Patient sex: M
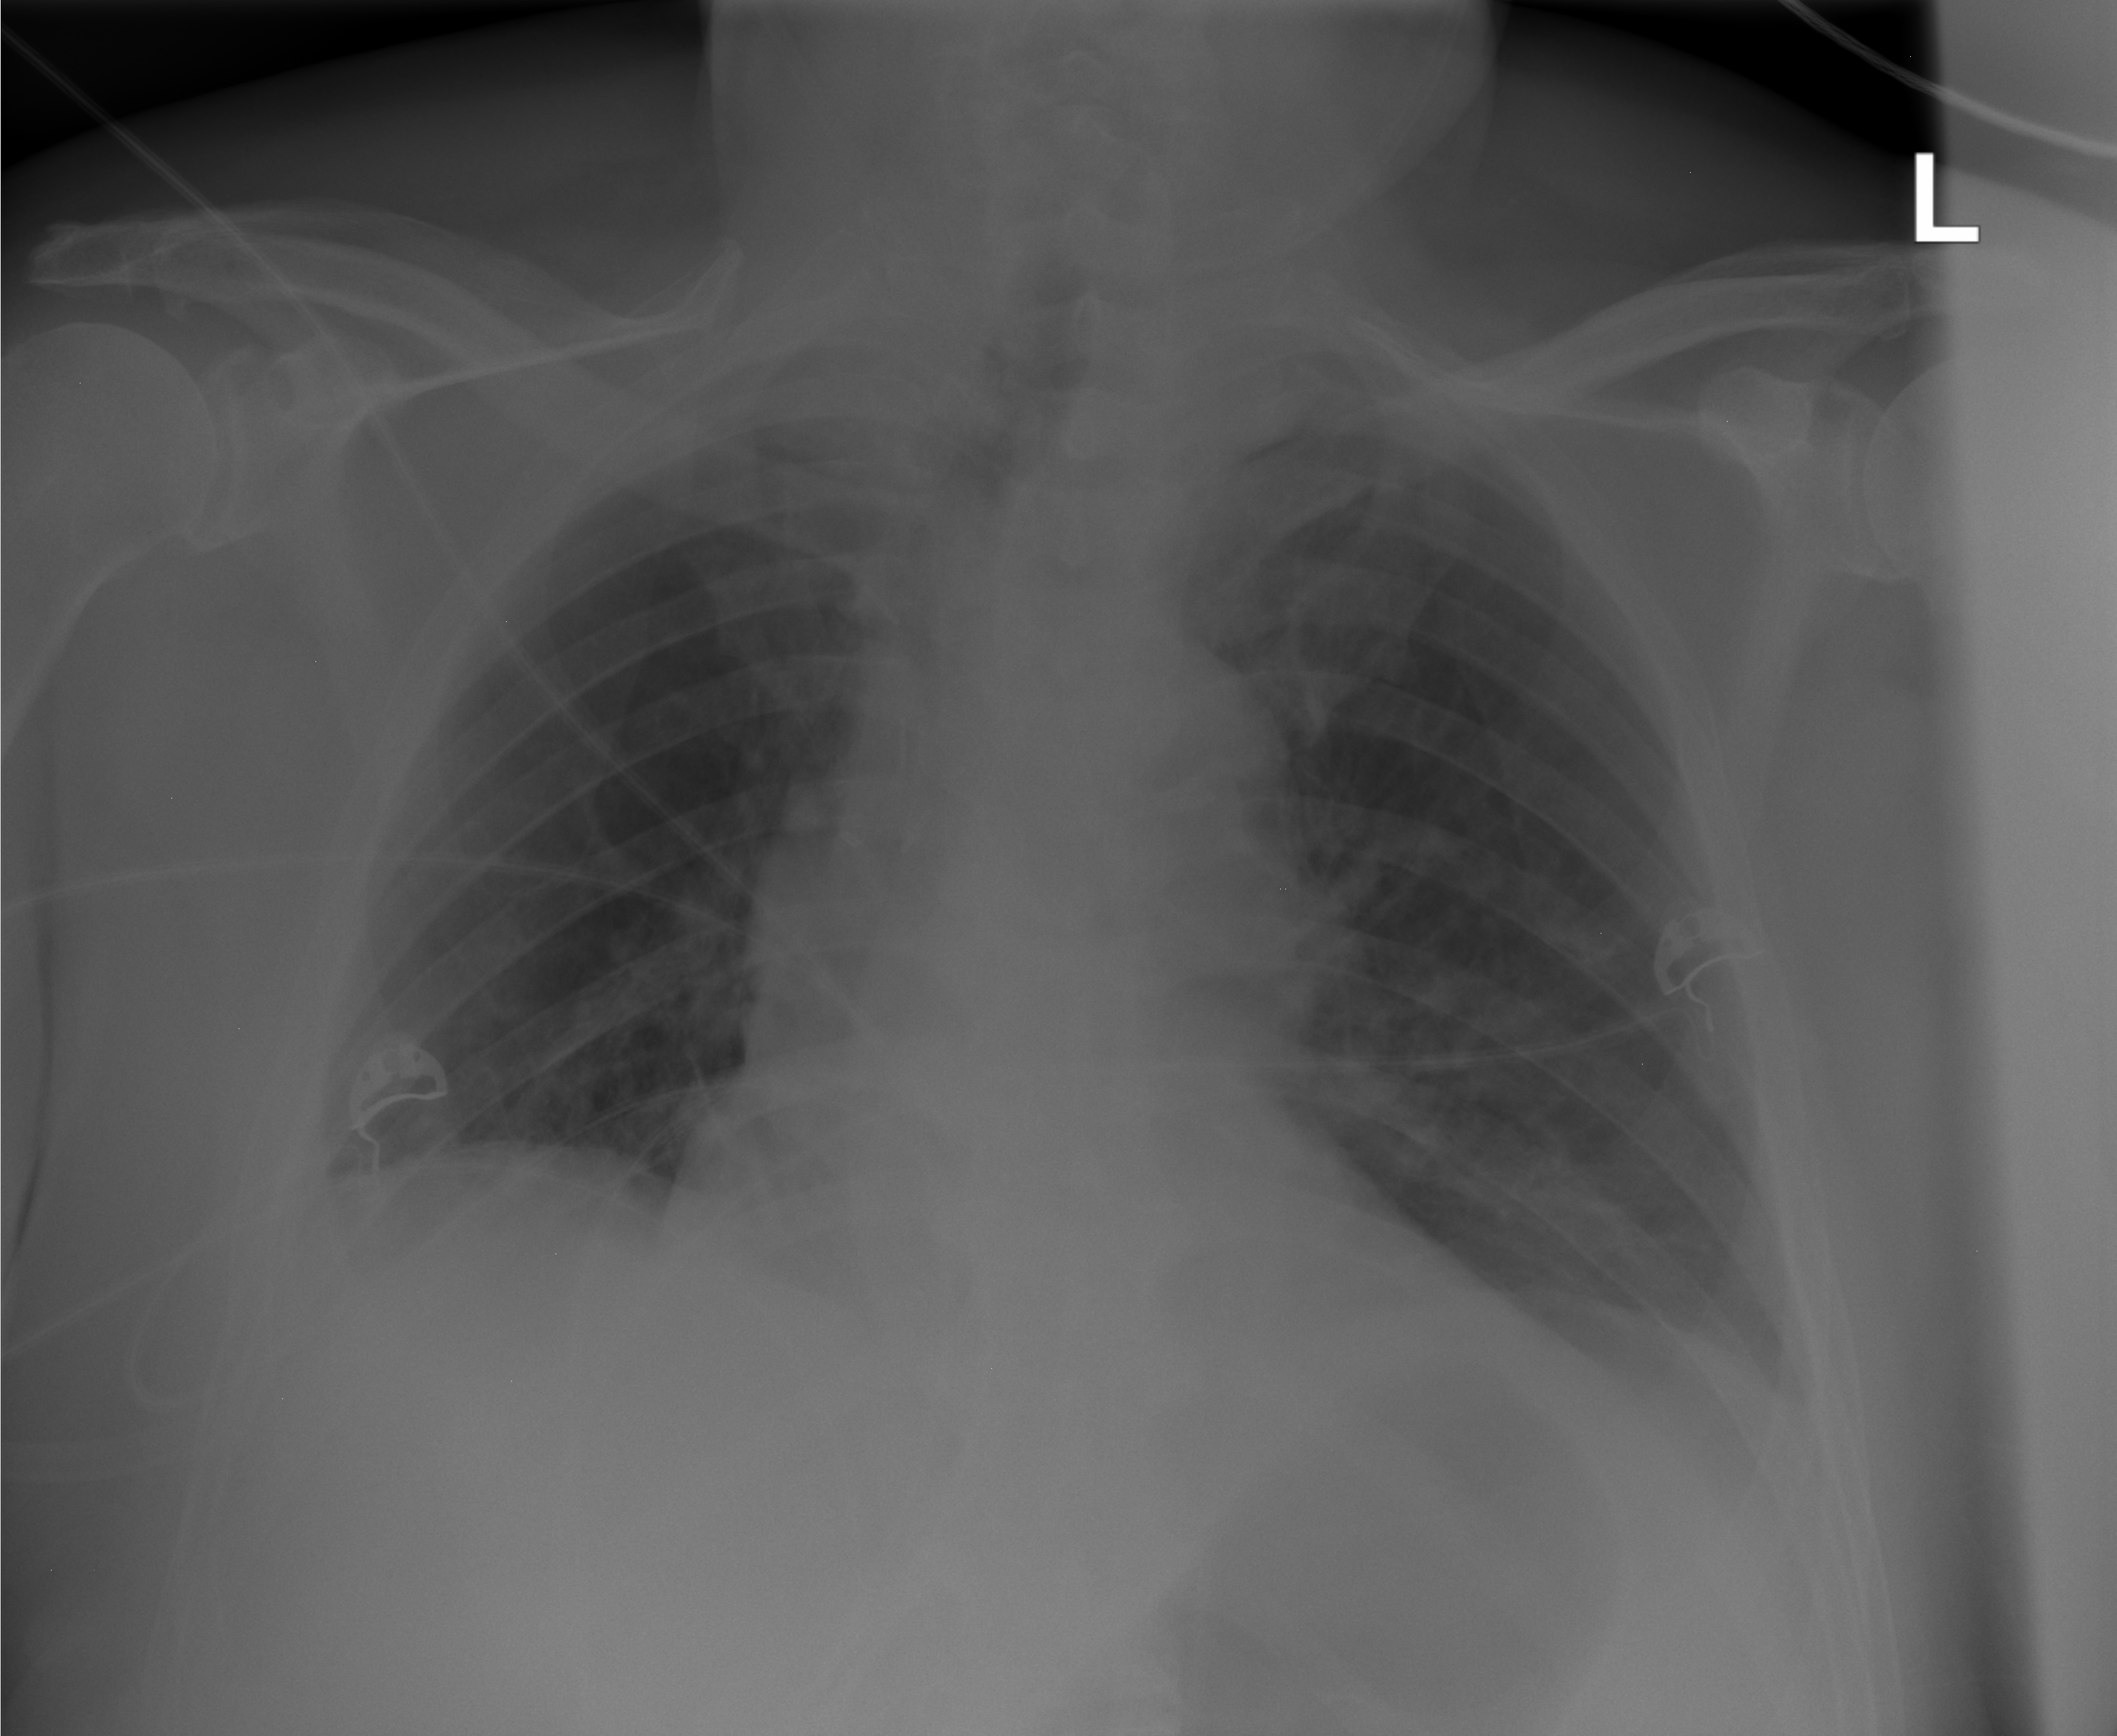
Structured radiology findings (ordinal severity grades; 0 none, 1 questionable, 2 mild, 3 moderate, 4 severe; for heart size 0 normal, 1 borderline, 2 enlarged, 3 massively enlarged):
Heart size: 1
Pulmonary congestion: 2
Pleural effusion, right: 0
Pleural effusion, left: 0
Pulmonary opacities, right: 2
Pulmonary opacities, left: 2
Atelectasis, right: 0
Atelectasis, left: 0